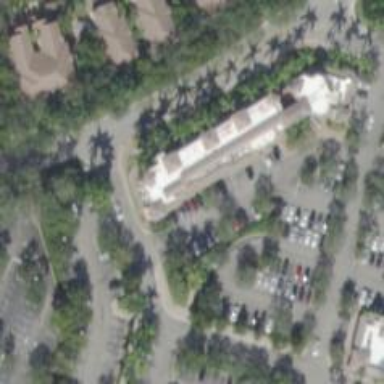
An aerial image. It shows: Healthcare clinic is depicted in the image.